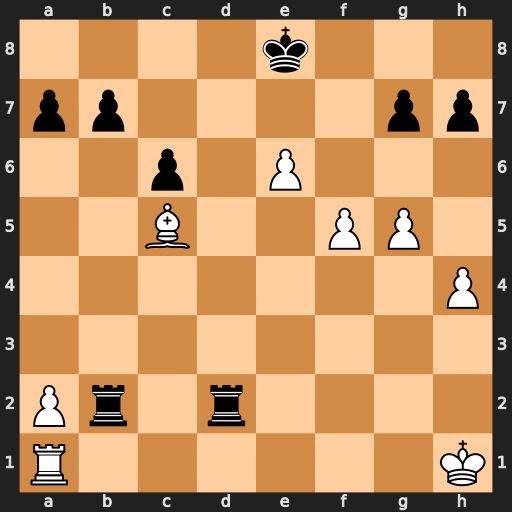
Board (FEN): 4k3/pp4pp/2p1P3/2B2PP1/7P/8/Pr1r4/R6K
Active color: w
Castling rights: -
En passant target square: -
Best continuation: f6 gxf6 gxf6 Rf2 f7+